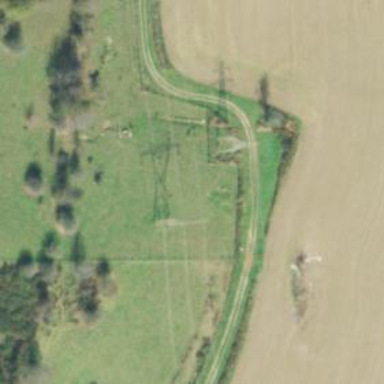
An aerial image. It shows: Lattice structure tower.